Question: I am trying to debug a simple program in Python with PyCharm debugger but when I put a break point and run debugger the arrows such as "Step Into" or "Step Over" doesn't show so I can't move on with debugging. The last time I used PyCharm I didn't have this problem and I don't believe I did anything that can change the debugger.

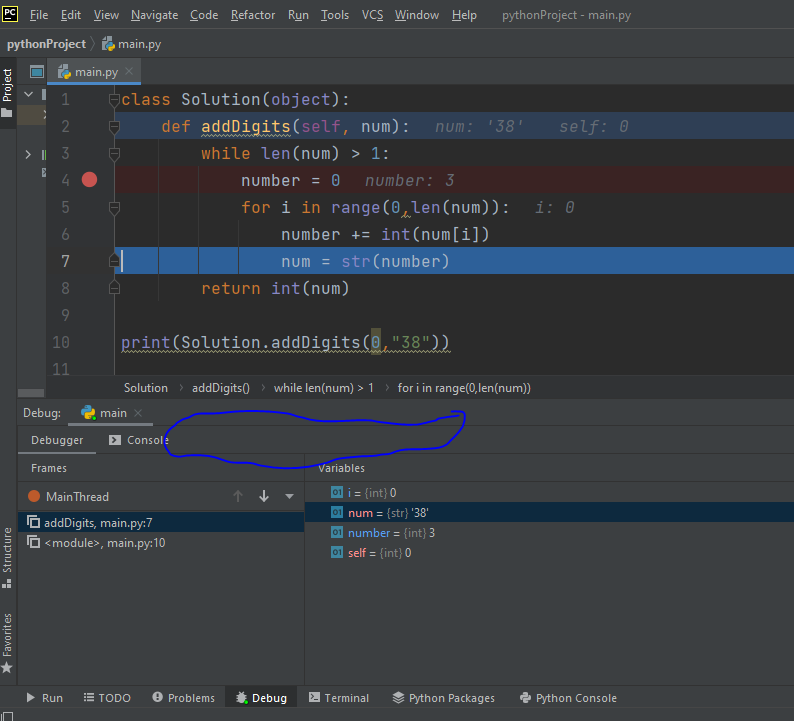
Answer: Try to uninstall it from the control panel and download it again